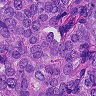
Metastatic tissue present: yes